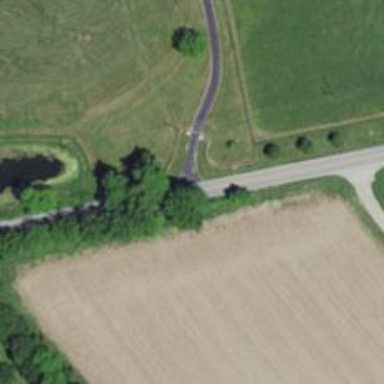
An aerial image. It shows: Secondary road.